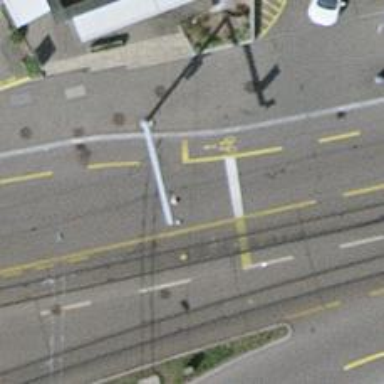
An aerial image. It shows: Road with traffic signals.